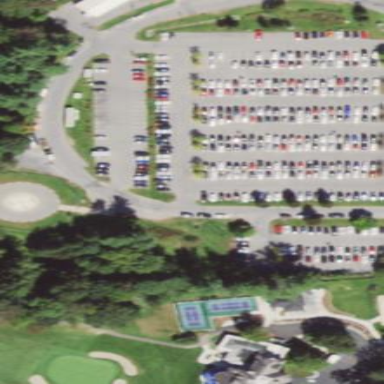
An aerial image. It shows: Parking area with surface.